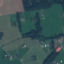
Land use / land cover: Pasture